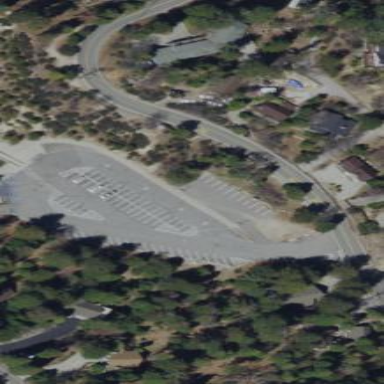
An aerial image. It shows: Parking area.